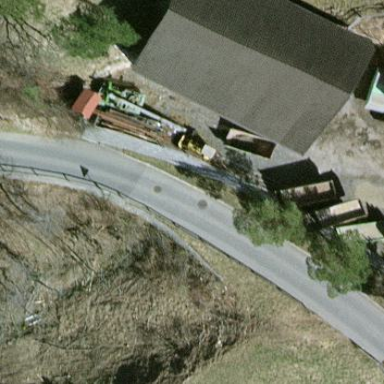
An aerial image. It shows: Shed building.